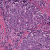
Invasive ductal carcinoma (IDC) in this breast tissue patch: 1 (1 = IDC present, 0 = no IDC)